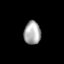
Tissue: lung
Cell type: Epithelial cells
Senescence score: 0.2344
Nuclear area (px): 384
Mean DAPI intensity: 168.958